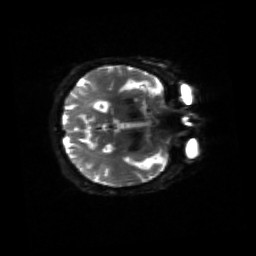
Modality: sbref
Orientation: axial
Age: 77
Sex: female
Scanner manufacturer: siemens
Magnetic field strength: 3 T
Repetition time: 4.71 s
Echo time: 0.0906 s